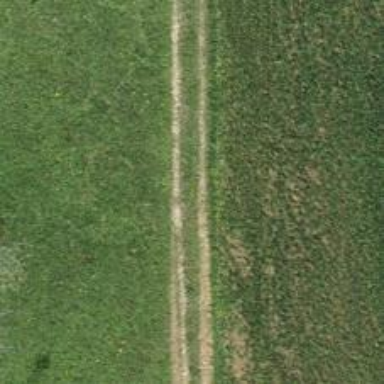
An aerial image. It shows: Track with very rough surface.